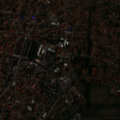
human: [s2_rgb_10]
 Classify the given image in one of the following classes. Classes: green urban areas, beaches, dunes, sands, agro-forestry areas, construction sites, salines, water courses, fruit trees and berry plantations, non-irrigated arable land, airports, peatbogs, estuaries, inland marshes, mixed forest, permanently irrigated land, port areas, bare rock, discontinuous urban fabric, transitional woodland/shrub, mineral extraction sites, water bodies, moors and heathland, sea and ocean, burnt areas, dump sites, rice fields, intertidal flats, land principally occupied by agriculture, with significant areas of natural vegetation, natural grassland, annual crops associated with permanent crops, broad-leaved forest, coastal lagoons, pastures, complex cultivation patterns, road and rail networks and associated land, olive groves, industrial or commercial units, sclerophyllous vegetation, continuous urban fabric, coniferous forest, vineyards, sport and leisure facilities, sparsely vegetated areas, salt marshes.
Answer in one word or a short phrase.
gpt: discontinuous urban fabric, industrial or commercial units, land principally occupied by agriculture, with significant areas of natural vegetation